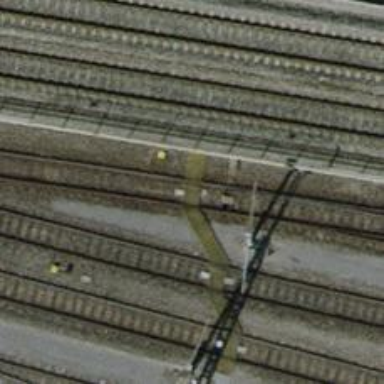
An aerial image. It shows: Railway yard with one track. The railway is electrified with contact line.